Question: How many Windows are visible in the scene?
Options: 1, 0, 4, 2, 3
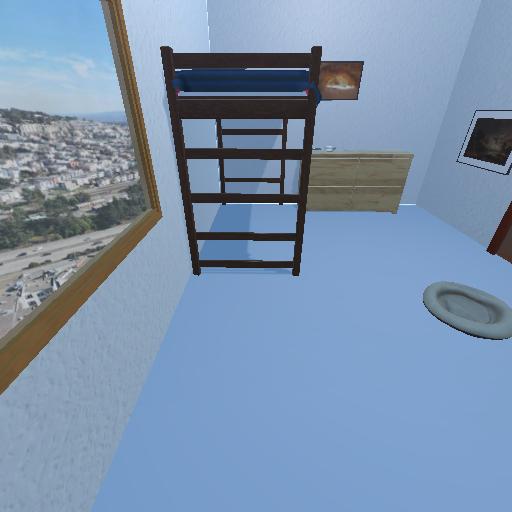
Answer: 1